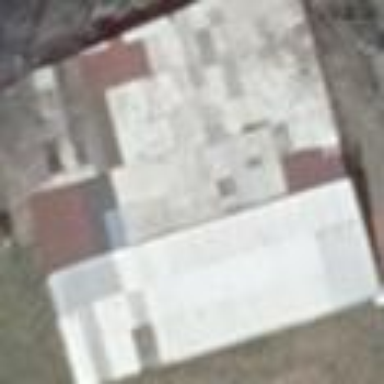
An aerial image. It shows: Shed building.